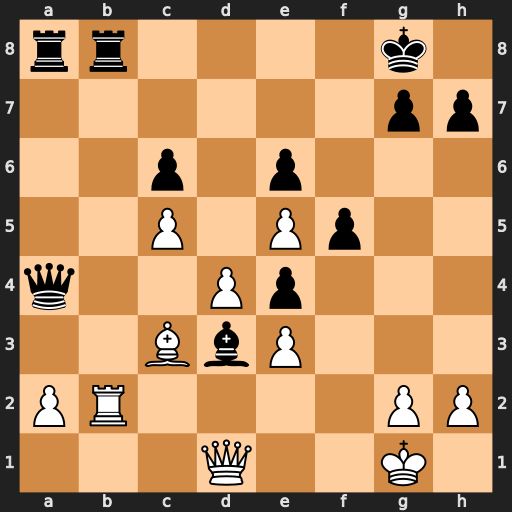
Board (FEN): rr4k1/6pp/2p1p3/2P1Pp2/q2Pp3/2BbP3/PR4PP/3Q2K1
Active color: w
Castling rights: -
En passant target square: -
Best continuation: Rxb8+ Rxb8 Qxa4